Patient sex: M
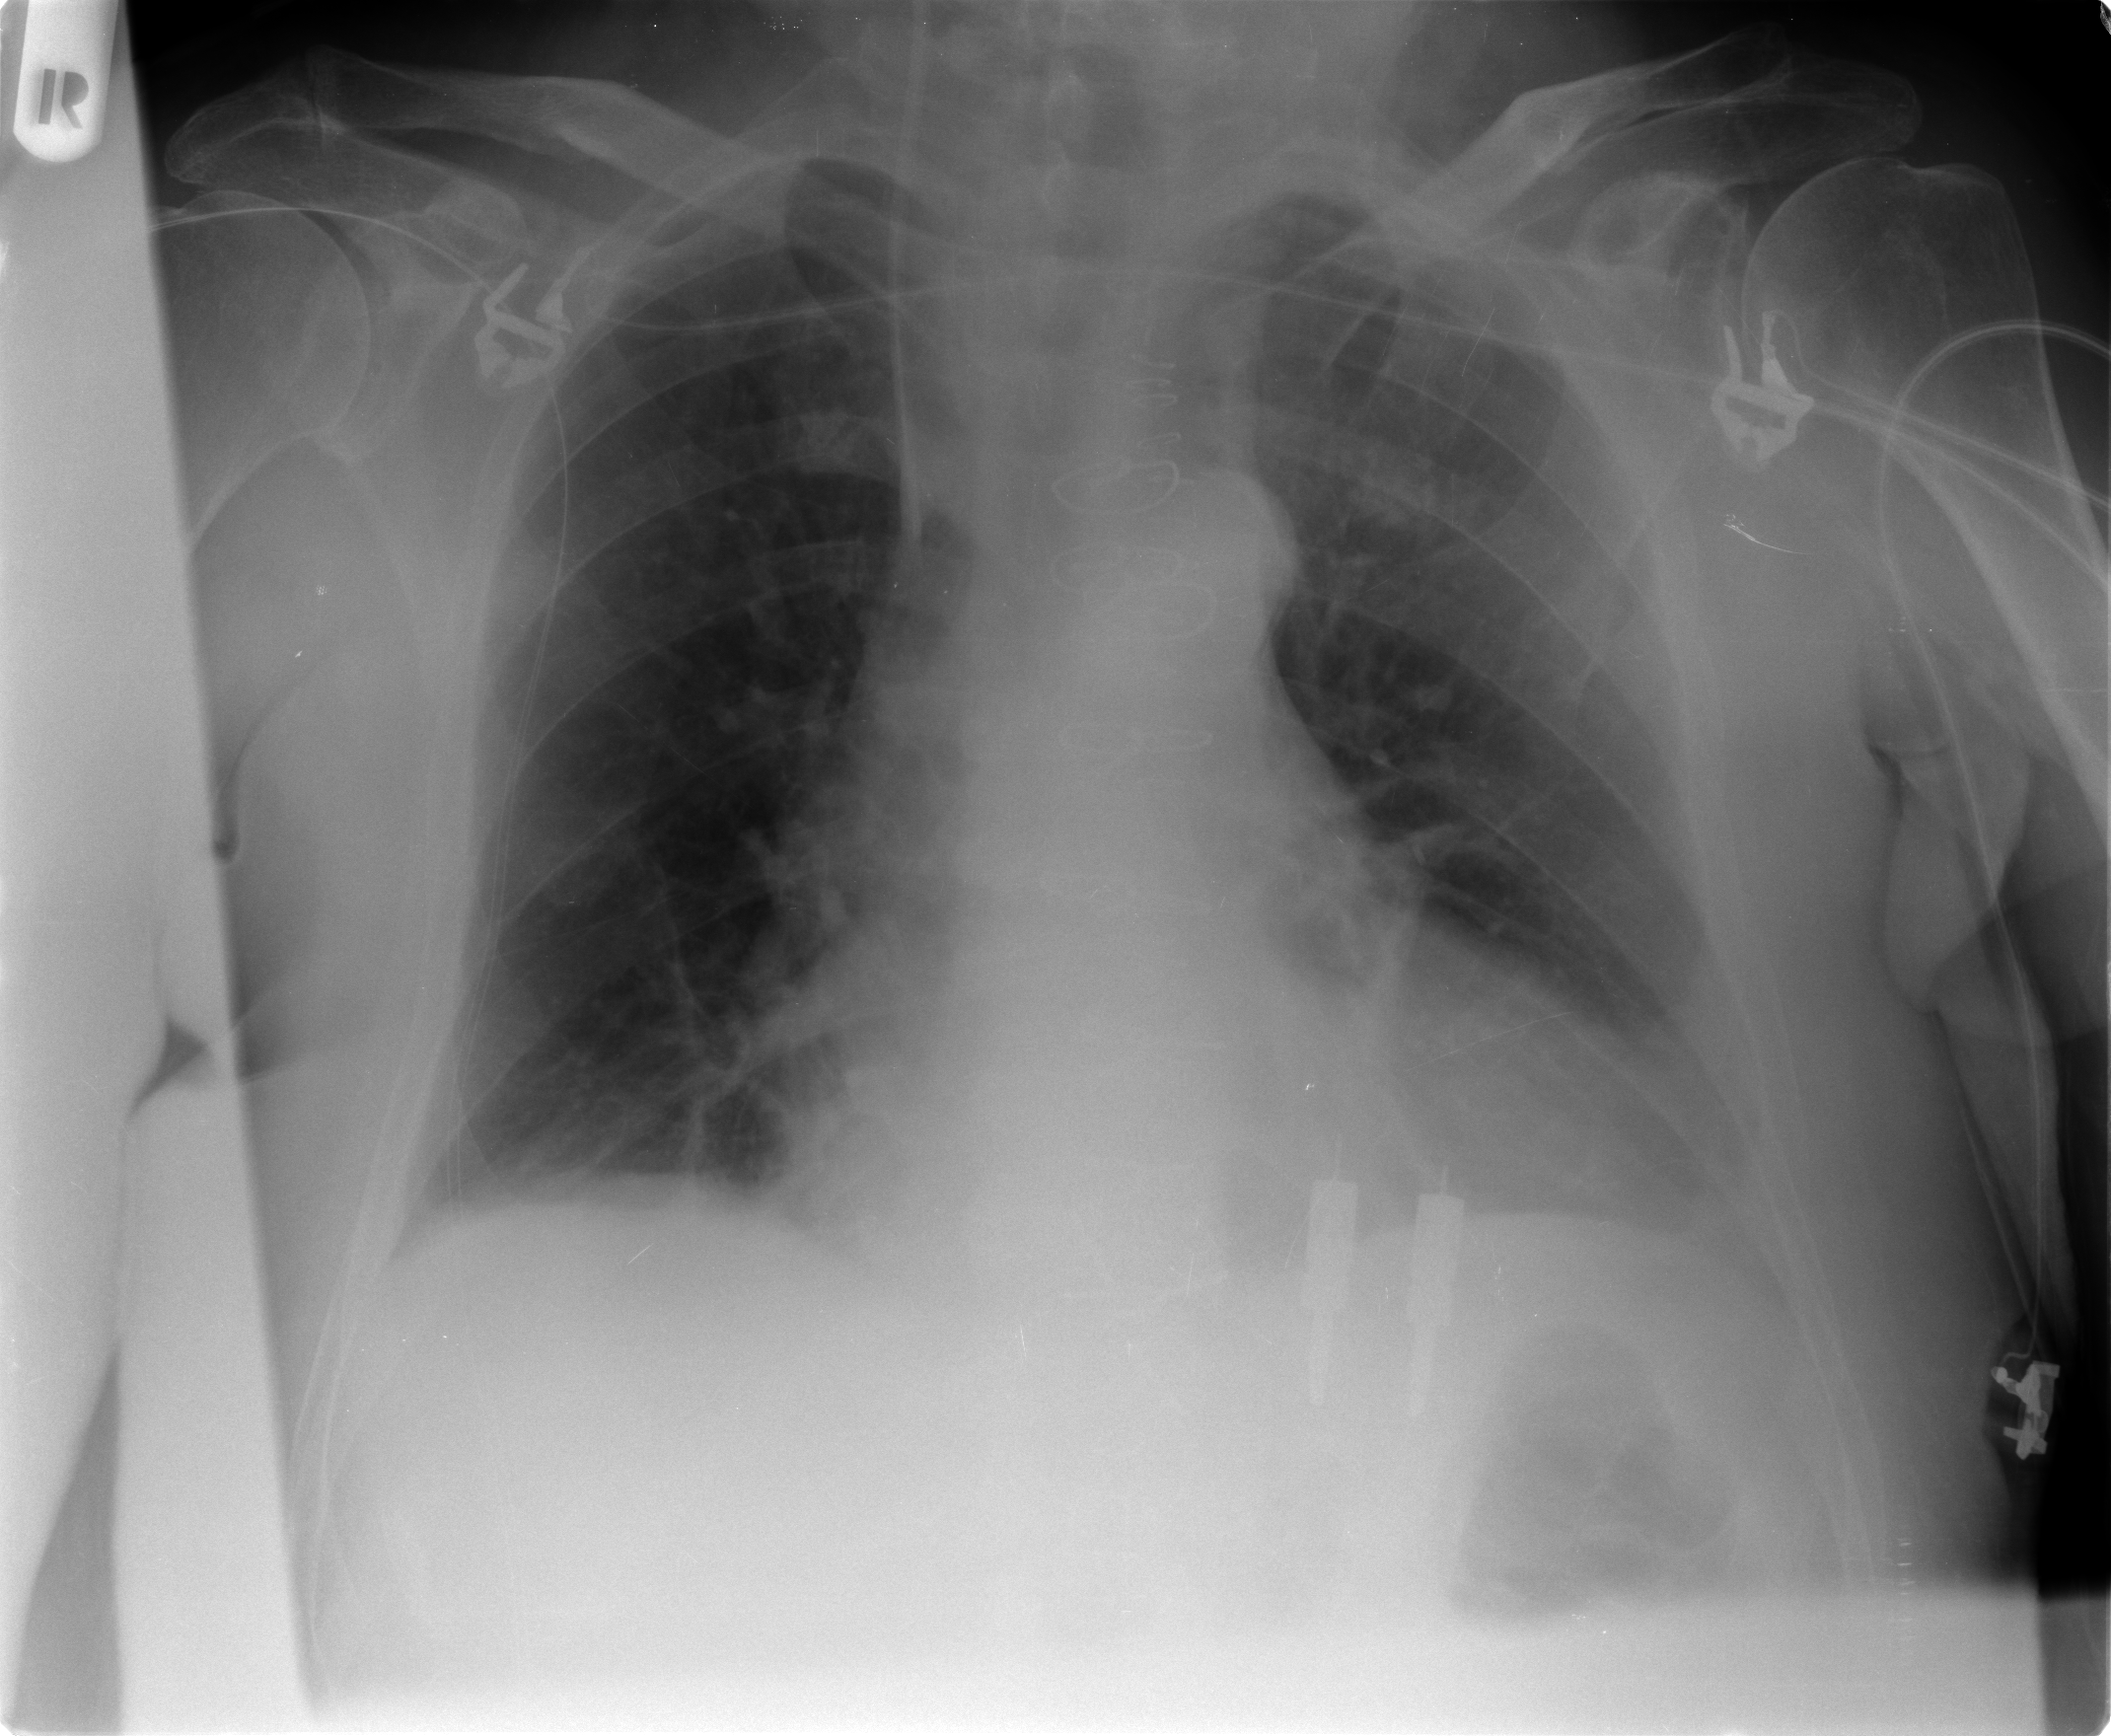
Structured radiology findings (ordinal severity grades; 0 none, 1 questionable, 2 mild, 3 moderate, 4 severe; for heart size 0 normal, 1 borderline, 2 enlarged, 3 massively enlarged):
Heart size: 2
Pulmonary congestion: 0
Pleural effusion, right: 0
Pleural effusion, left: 2
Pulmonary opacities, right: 0
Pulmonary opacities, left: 0
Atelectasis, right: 2
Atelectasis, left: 2